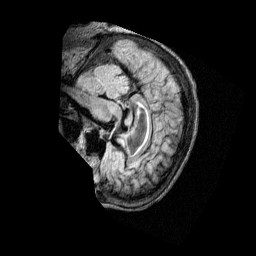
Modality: FLAIR
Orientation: sagittal
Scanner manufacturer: siemens
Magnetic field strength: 1.5 T
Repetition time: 6 s
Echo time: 0.355 s